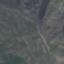
Land use / land cover class: HerbaceousVegetation